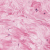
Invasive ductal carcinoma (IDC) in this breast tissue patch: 0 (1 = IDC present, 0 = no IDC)